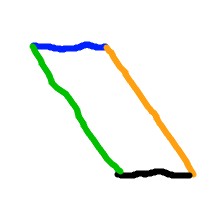
Shape: parallelogram